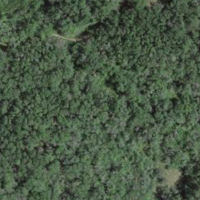
EUNIS habitat code: 41
Species observed at this site:
Melampyrum cristatum